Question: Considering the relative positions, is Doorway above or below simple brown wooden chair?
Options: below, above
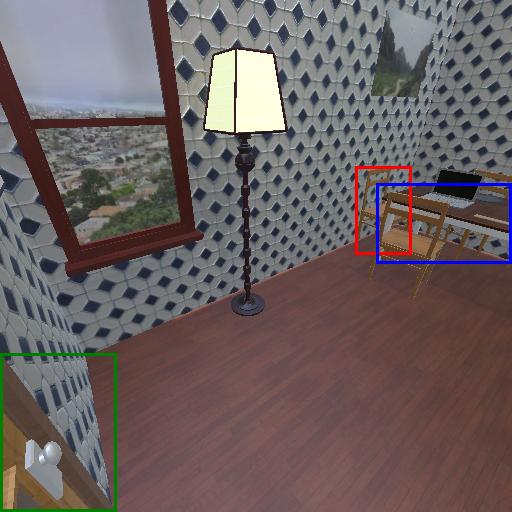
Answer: below